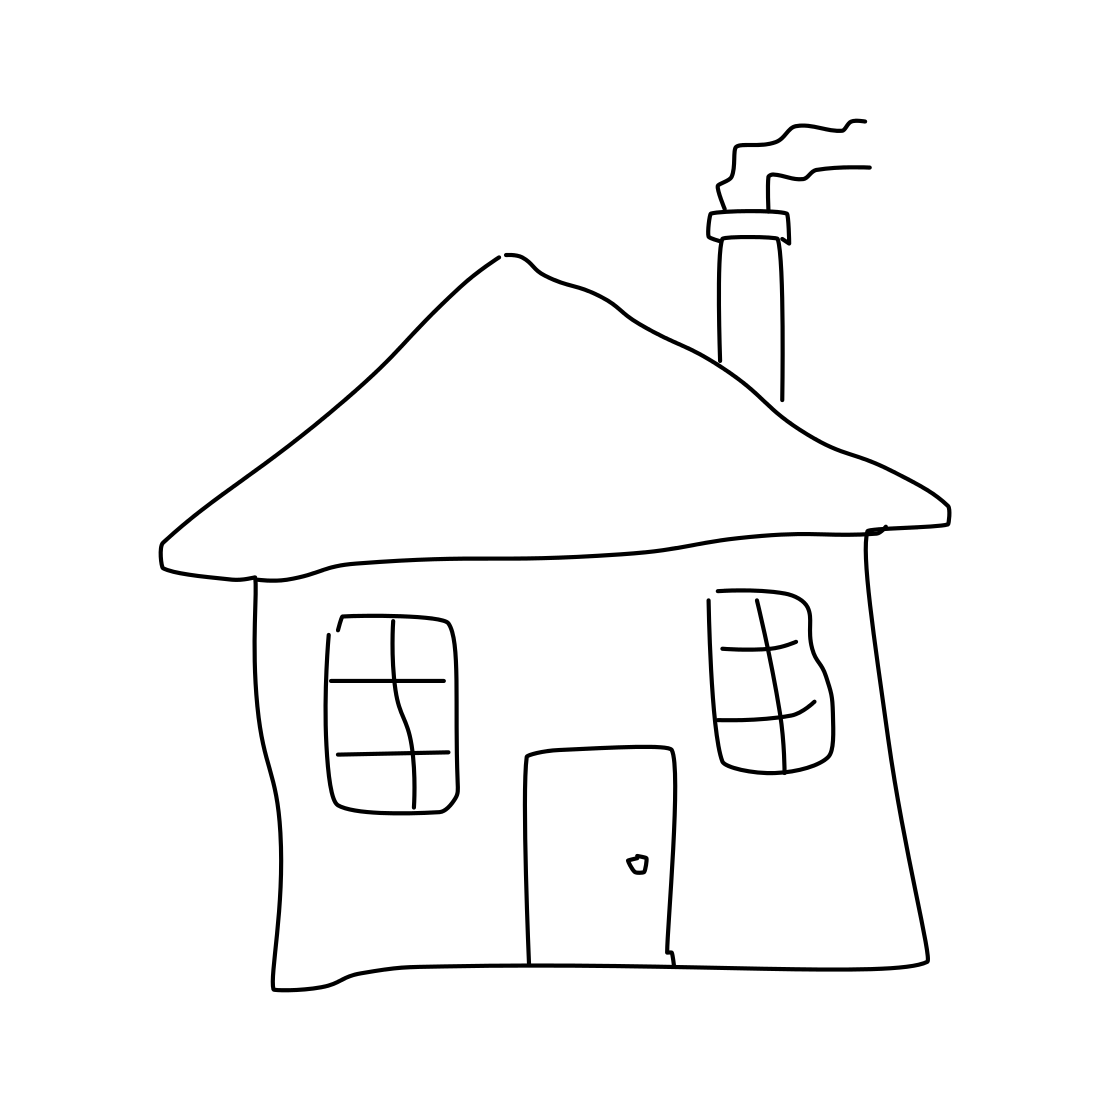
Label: house